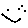
Label: smiley face